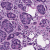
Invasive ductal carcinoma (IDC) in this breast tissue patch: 1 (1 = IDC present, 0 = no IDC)